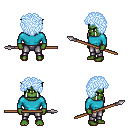
a pixel art fantasy rpg character, male body template, orc, green skin, teal long-sleeve shirt, metal pants, white cyan curly afro hairstyle, spear, four views (front, back, left, right), 2x2 character sprite sheet, small pixel art, hard edges, no anti-aliasing